Question: I recently started game programming on the iPhone using Cocos2d and Box2d. So here's my problem:
I've got a Player class which inherits from CCSprite, and within that class, there's this method:
'''
-(void) createBox2dObject:(Player *)sender
forWorld:(b2World*)world {
b2BodyDef playerBodyDef;
playerBodyDef.type = b2_dynamicBody;
playerBodyDef.position.Set(sender.position.x/PTM_RATIO, sender.position.y/PTM_RATIO);
playerBodyDef.userData = sender;
body = world->CreateBody(&playerBodyDef);
b2PolygonShape dynamicBox;
dynamicBox.SetAsBox(sender.contentSize.width/PTM_RATIO,
sender.contentSize.height/PTM_RATIO);
b2FixtureDef polygonShapeDef;
polygonShapeDef.shape = &dynamicBox;
polygonShapeDef.density = 1.0f;
polygonShapeDef.friction = 1.0f;
polygonShapeDef.restitution = 0;
body->CreateFixture(&polygonShapeDef);
}
'''
and here's how I call this:
'''
self.player = [Player spriteWithSpriteFrameName:@"runningrupol-1.png"];
_player.position = ccp(_player.boundingBox.size.width/2 + 32, _player.boundingBox.size.height/2 + 32);
self.walkAction = [CCRepeatForever actionWithAction:
[CCAnimate actionWithAnimation:walkAnim restoreOriginalFrame:NO]];
[_player runAction:_walkAction];
[spriteSheet addChild:_player];
[_player createBox2dObject:_player forWorld:_world];
'''
Obviously, I'm using a spritesheet which is animated.
Here's how I update the world:
'''
- (void)tick:(ccTime) dt {
_world->Step(dt, 8, 10);
for(b2Body *b = _world->GetBodyList(); b; b=b->GetNext()) {
if (b->GetUserData() != NULL) {
CCSprite *playerData = (CCSprite *)b->GetUserData();
playerData.position = ccp(b->GetPosition().x * PTM_RATIO,
b->GetPosition().y * PTM_RATIO);
playerData.rotation = -1 * CC_RADIANS_TO_DEGREES(b->GetAngle());
}
}
}
'''
And here's how I call it in the init method:
'''
[self schedule:@selector(tick:)];
'''
This is what I see:

Please help. And if you need additional info, just tell me.
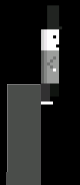
Answer: SetAsBox() uses half-height and half-width (quirky I know), so divide the parameters by 2:
'''
dynamicBox.SetAsBox(sender.contentSize.width/PTM_RATIO/2,
sender.contentSize.height/PTM_RATIO/2);
'''
When you try this, leave the anchor point as is (the default value if you don't explicitly set it should be ccp(0.5,0.5), the center of your sprite, and you want that).